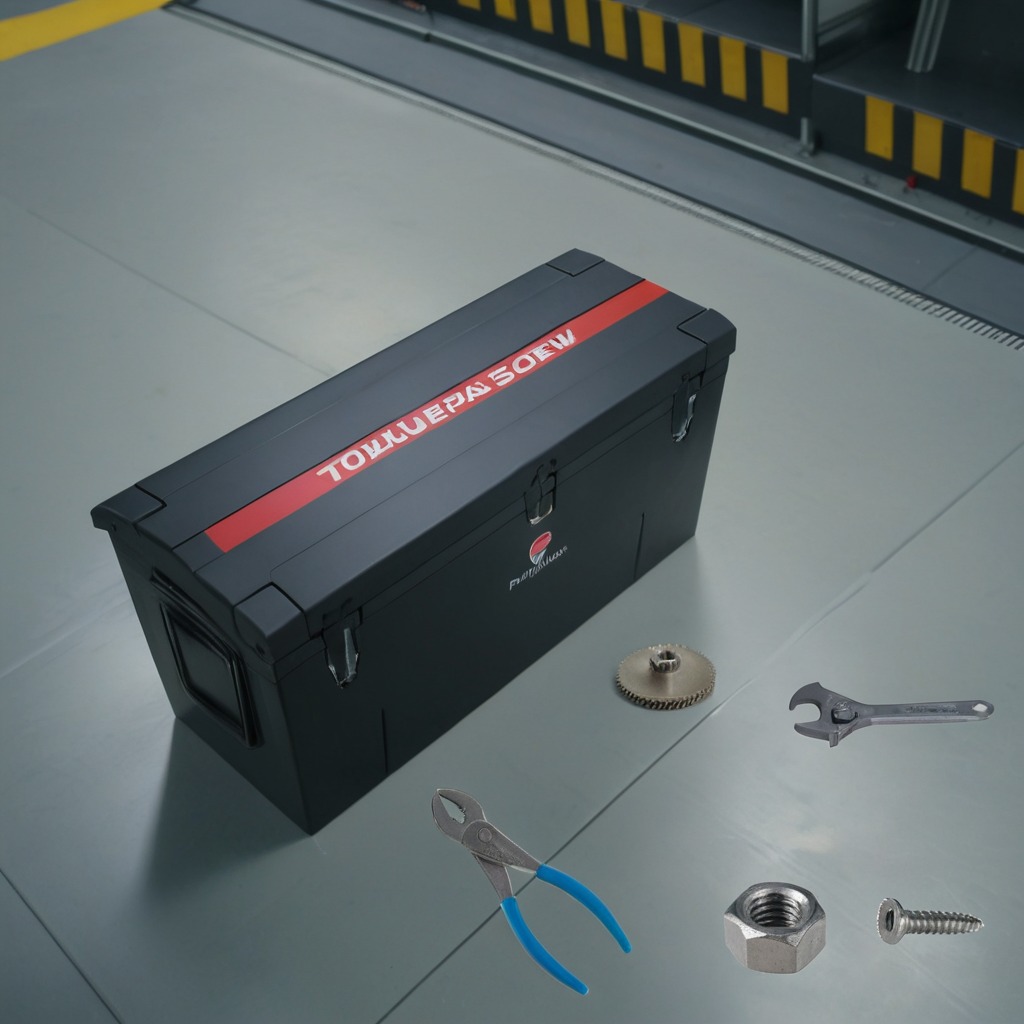
A steel gear with teeth, a metal machine screw, pliers, a metal nut, and a wrench are lying on the toolbox surface.